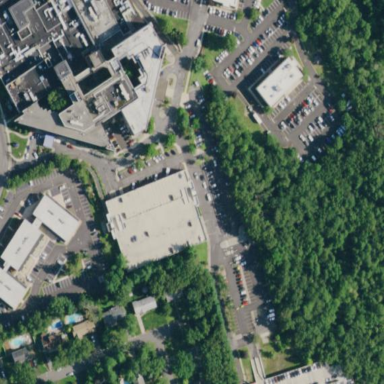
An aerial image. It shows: Hospital providing healthcare services.